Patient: sex F, age 69
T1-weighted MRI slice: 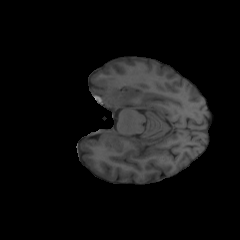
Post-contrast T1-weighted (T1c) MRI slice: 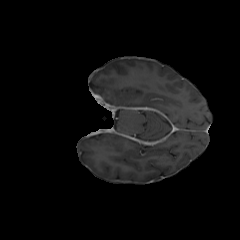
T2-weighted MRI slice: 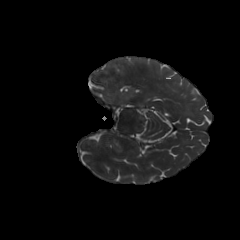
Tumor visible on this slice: no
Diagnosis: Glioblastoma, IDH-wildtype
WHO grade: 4